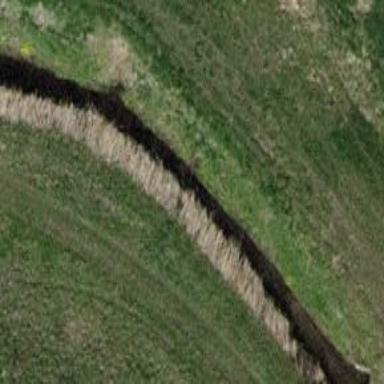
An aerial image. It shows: Ditch in the surroundings.